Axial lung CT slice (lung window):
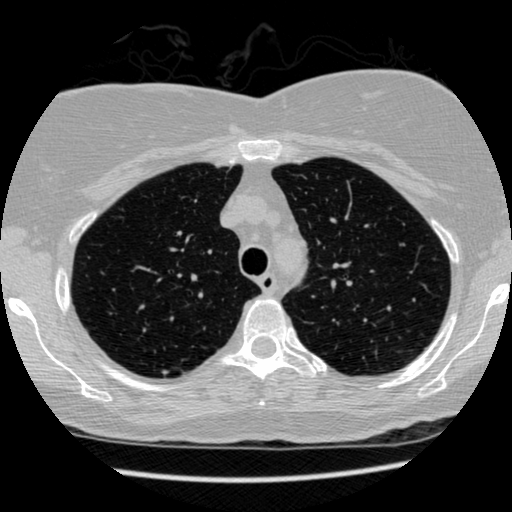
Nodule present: no